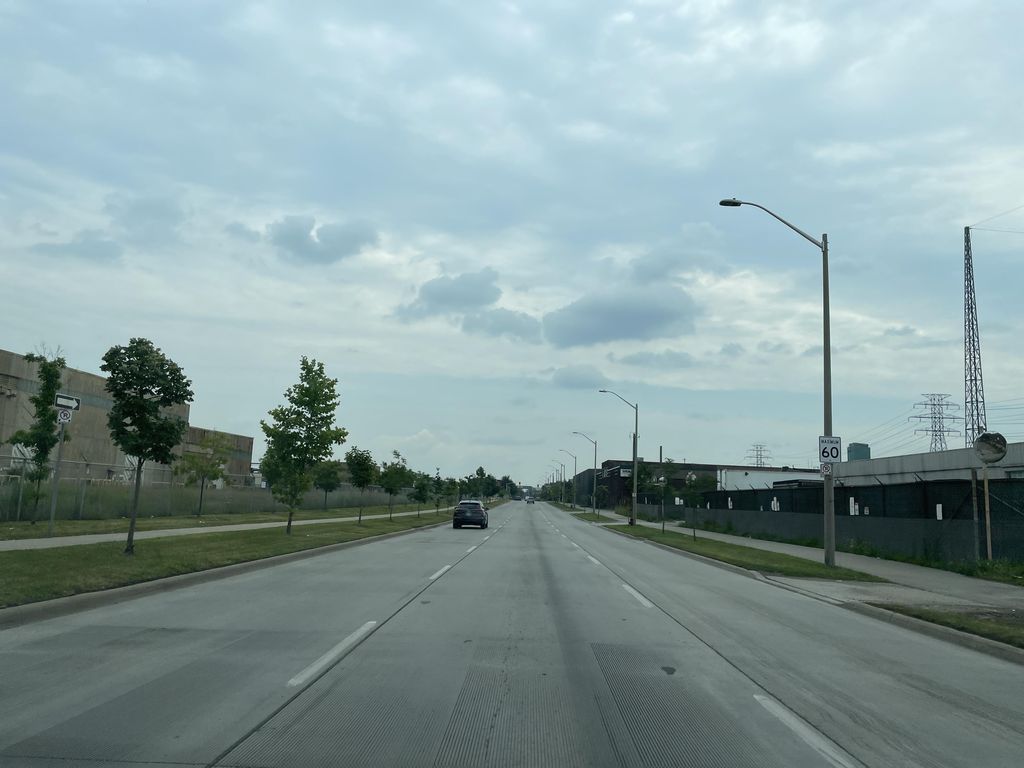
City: hamilton